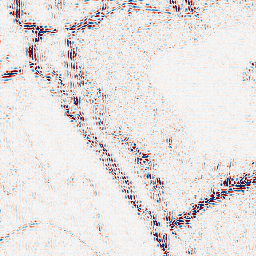
Category: wavelet
Decomposition family: wavelet_dwt
Decomposition parameters: wavelet: db4
level: 2
Upsampling method: sinc_blackman
Upsampling parameters: scale: 2
kernel_size: 4
Upsampling scale: 2